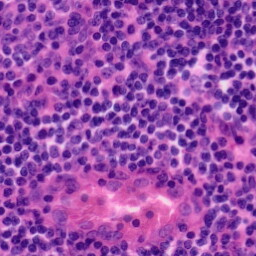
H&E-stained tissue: Tonsil